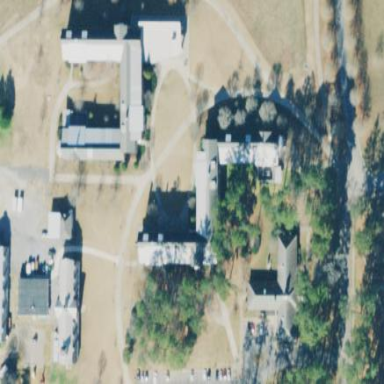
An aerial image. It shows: Dormitory building.